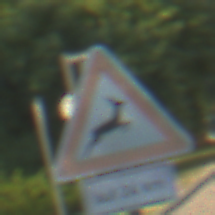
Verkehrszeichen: WildwechselLinks
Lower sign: LaengeEinerStrecke6
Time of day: SunriseSunset
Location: Outdoor (Suburban)
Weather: PartlyCloudy
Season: NotSpecified
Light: Natural